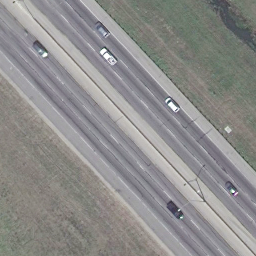
Label: freeway